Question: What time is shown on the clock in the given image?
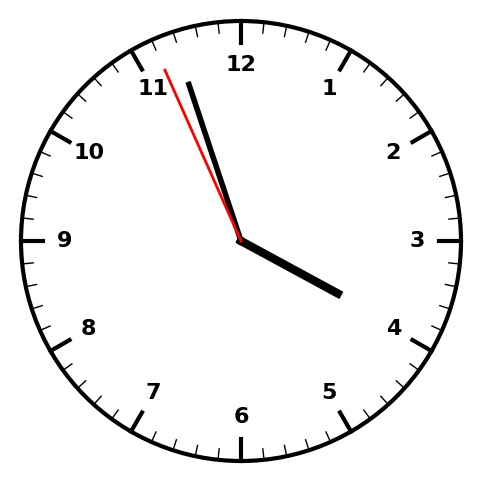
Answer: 03:56:56